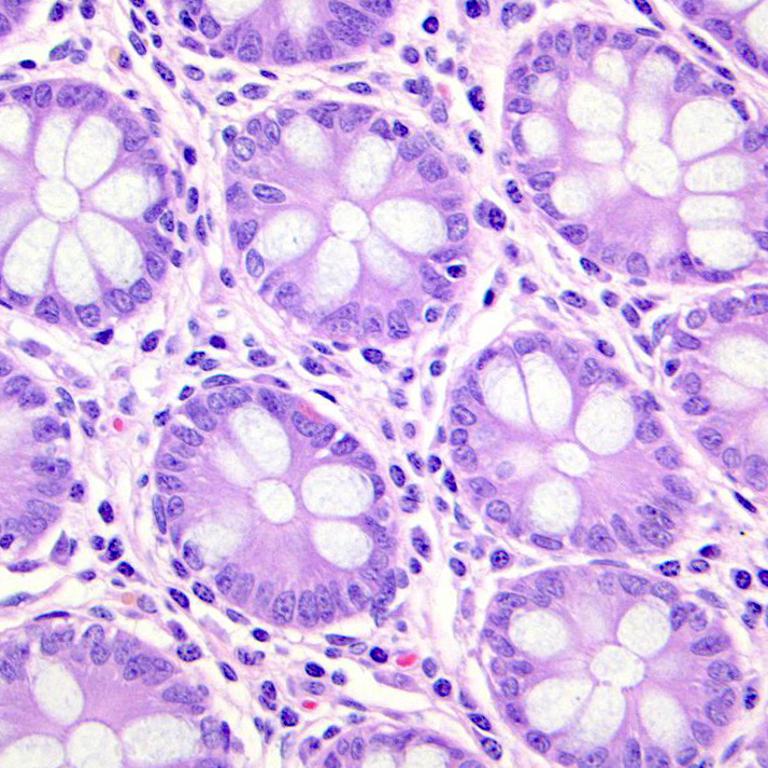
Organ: colon
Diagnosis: benign